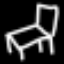
Label: chair